Question: I have created a small program with 3 buttons and 1 text field for user input. What the program does is, it takes input from the user and stores it to an arraylist, then when the second button is pressed it should write the arraylist in to the file. When the third button is pressed it should read from the file in to an arraylist.
My problem is am getting only the first record , meaning if i enter 2 names , i only get the first name displayed when i press the third button.
Here is what i have done:
2 arraylists are decalred.
'''
ArrayList<Person>list=new ArrayList<Person>() ArrayList<Person>list2=new ArrayList<Person>();
'''
The button which takes user input when pressed
'''
String firstname=txtname.getText();
Person p1=new Person(firstname,"pamodya","15","08","1995");
list.add(p1);
'''
The button which writes the first arraylist object in to the file.
try{
'''
FileOutputStream write=new FileOutputStream("hello.txt");
ObjectOutputStream writeFile=new ObjectOutputStream(write);
writeFile.writeObject(list);
writeFile.flush();
writeFile.close();
}catch(Exception e){e.getMessage();}
'''
The button which reads from the file and prints to the text area when pressed.
'''
try{
FileInputStream read=new FileInputStream("hello.txt");
ObjectInputStream readFile=new ObjectInputStream(read);
Person p1=(Person)readFile.readObject();
list2.add(p1);
readFile.close();
txtarea.setText(p1.getName());
}catch(Exception e){e.getMessage();}
'''
What seems to be the problem here?
Thank you for your time.
EDIT :
This is the error

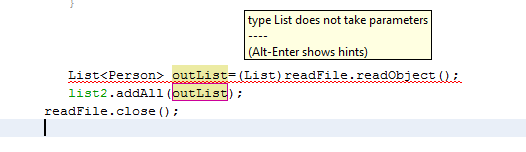
Answer: You are writing a 'list' but reading a 'Person'. You should be getting a 'ClassCastException' given the code.
Compare these two:
'''
writeFile.writeObject(list);
Person p1=(Person)readFile.readObject();
'''
you should use:
'''
List<Person> outList=(List)readFile.readObject();
list2.addAll(outList);
'''